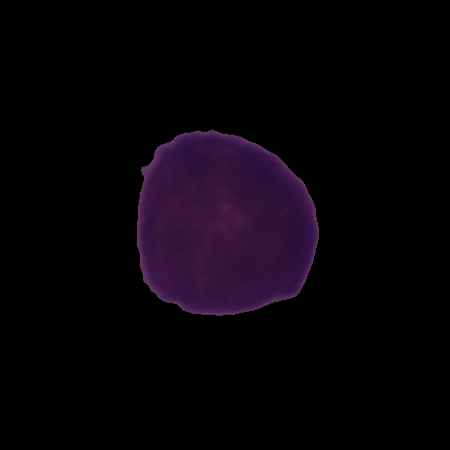
Label: cancer